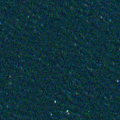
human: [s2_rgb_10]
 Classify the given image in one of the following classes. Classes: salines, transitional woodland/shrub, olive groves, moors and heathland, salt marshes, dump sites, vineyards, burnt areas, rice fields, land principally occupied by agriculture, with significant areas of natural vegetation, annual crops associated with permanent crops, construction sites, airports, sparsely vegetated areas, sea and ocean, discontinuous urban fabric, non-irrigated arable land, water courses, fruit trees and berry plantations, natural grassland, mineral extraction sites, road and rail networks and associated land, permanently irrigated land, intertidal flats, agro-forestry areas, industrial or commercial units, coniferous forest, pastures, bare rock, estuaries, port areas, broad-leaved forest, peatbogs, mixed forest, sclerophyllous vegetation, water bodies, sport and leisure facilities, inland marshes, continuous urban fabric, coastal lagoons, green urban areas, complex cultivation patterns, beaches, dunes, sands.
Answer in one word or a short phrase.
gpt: sea and ocean